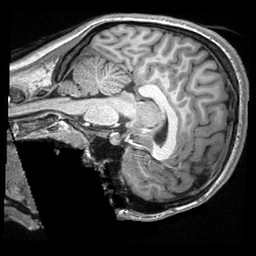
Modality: T1w
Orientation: sagittal
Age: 19
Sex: female